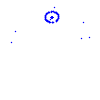
Particle: proton